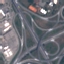
Land use / land cover class: Highway